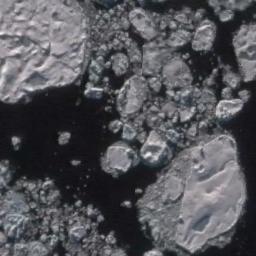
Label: sea_ice